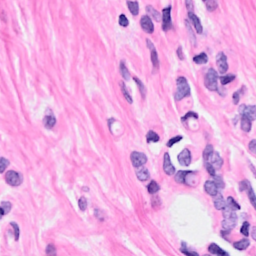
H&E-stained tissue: Breast